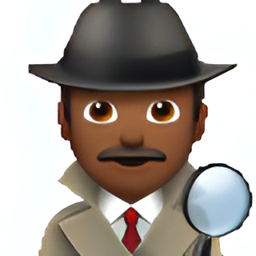
Name: male sleuth type 5
Emoji: 🕵🏾‍♂️
Group: People & Body
Sub-group: person-role